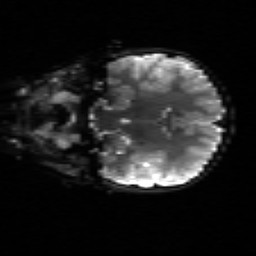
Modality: sbref
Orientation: coronal
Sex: female
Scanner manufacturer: siemens
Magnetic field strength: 3 T
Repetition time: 5 s
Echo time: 0.071 s